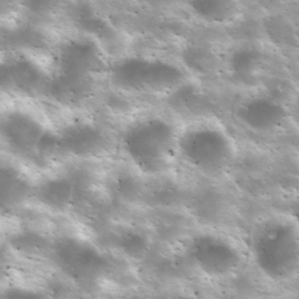
Label: non_frost